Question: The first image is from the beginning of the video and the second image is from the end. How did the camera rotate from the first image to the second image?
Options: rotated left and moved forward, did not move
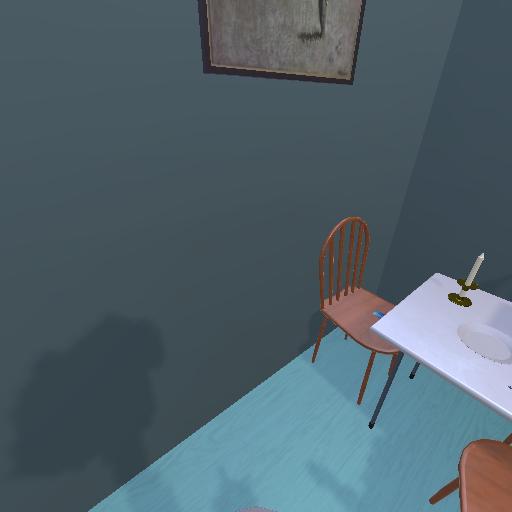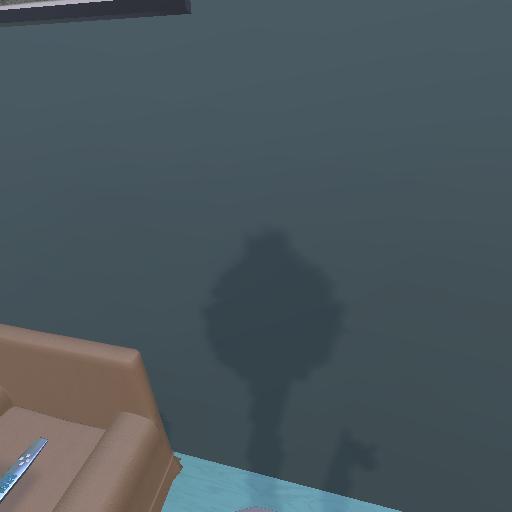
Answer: rotated left and moved forward